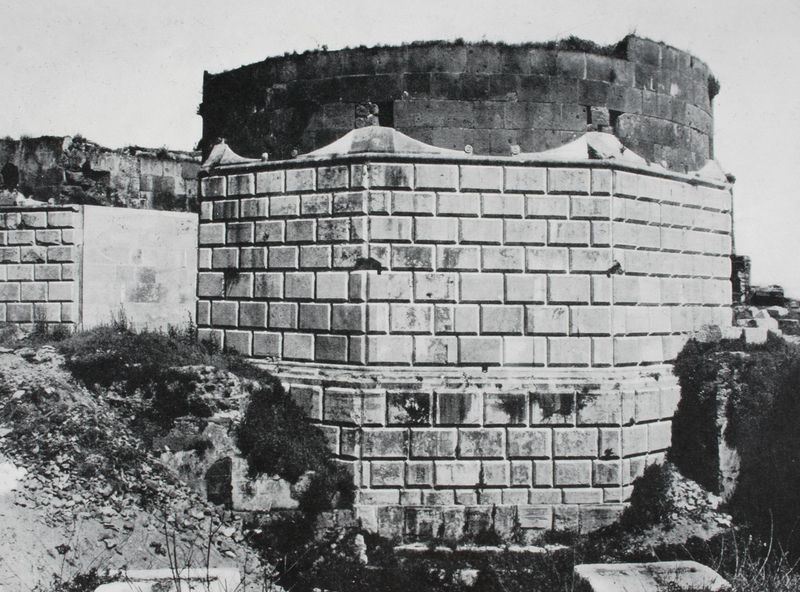
Titel: Rechter Turm
Künstler: Liphantes
Standort: Capua
Institution: Brückentoranlage
Schlagwörter: felsen, gestein, himmel, schatten, weiß, landschaft, ausschnitt, grau, holz, licht, schwarz, gebäude, gras, rasen, weg, alt, wand, architektur, sockel, stein, steine, erde, gräser, hügel, natur, büsche, sonne, sträucher, innen, pflanzen, brunnen, rund, turm, ansicht, fassade, italien, moderne, abhang, schotter, fels, hang, mauer, ziegel, halm, geröll, schutt, trümmer, verkleidung, detail, platte, befestigung, foto, fotografie, becher, ruine, schmutz, burg, eckig, kegel, kiesel, beton, festung, mauerwerk, abbruch, moos, schwarz weiss, heiter, gemäuer, kaputt, sandstein, buschwerk, unkraut, zerstört, graben, stellung, gestrüpp, grashalm, basis, graustufen, fotographie, mausoleum, vierecke, aufnahme, acht, achteck, grabmal, sizilien, scherben, bauwerk, bewuchs, baustelle, burgruine, archäologie, rustica, bunker, befestigungsanlage, feste, verteidigung, ausgrabung, schäden, palermo, staufer, bedwcuhs, mauerkante, octogonal, ahteckig, octogoan